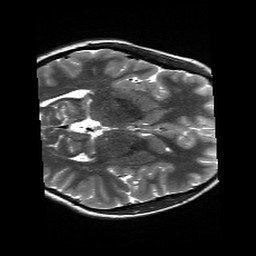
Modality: T2w
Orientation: axial
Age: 19
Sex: female